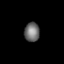
Tissue: prostate
Cell type: Fibroblasts
Senescence score: 0.8592
Nuclear area (px): 284
Mean DAPI intensity: 109.701